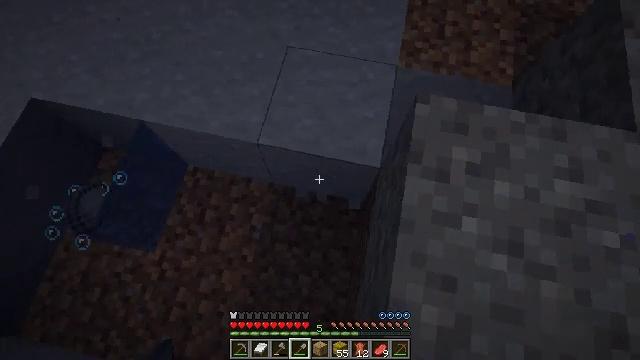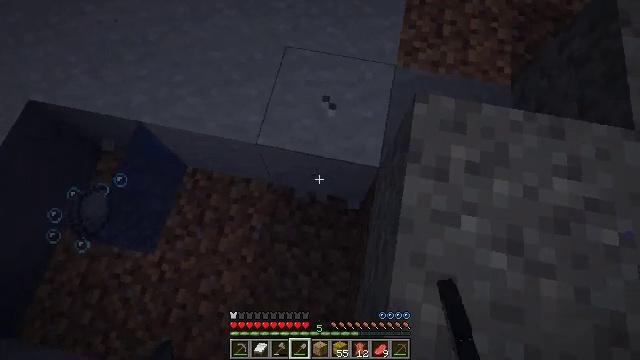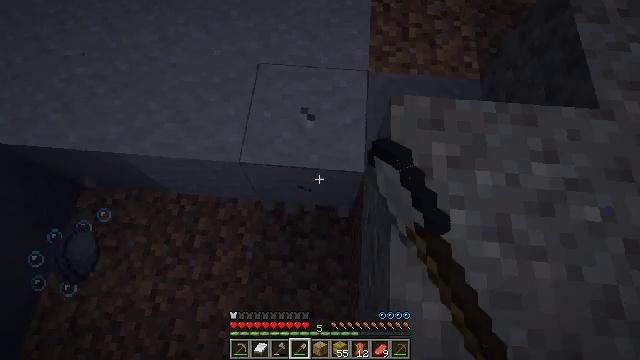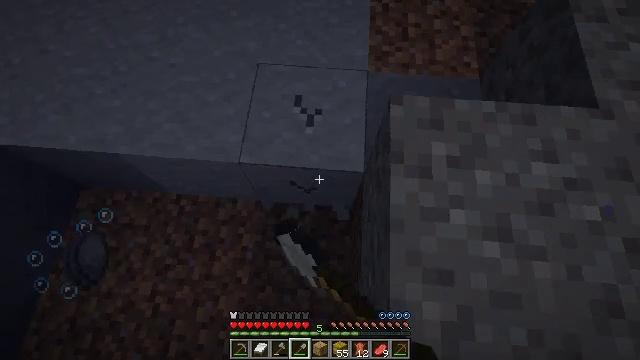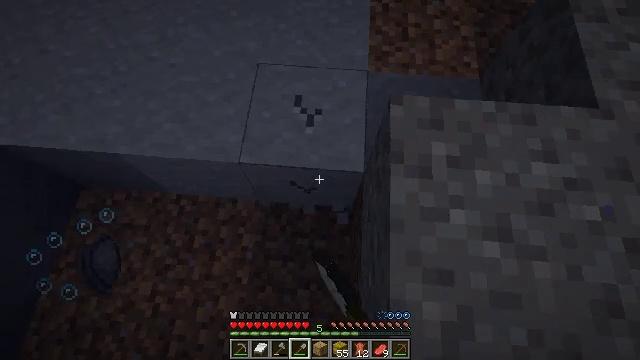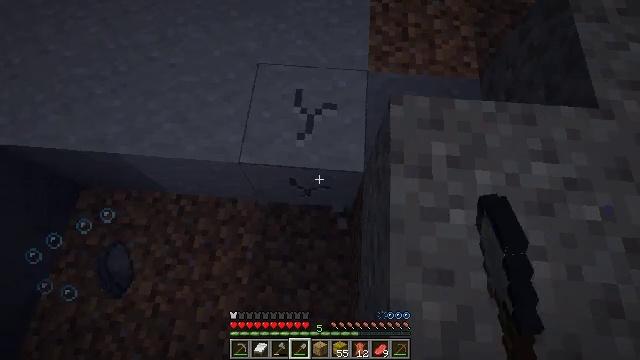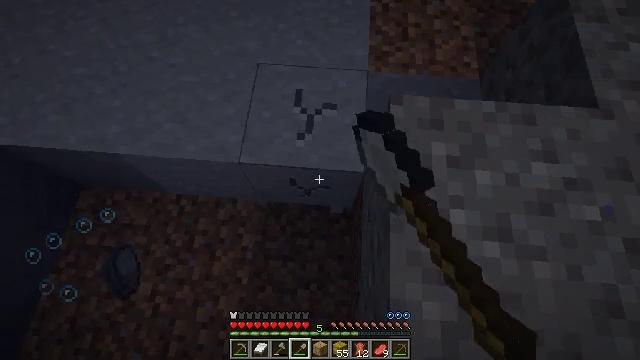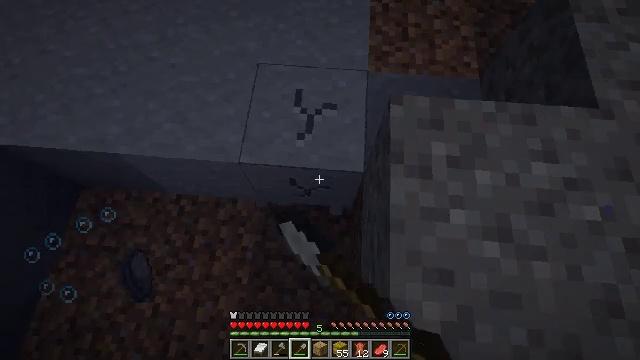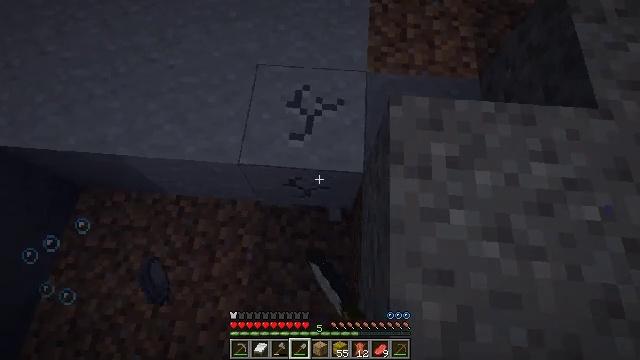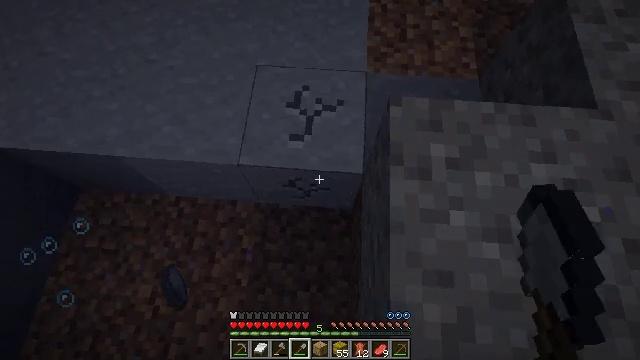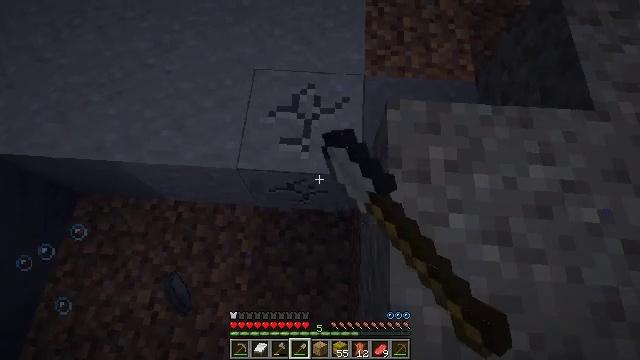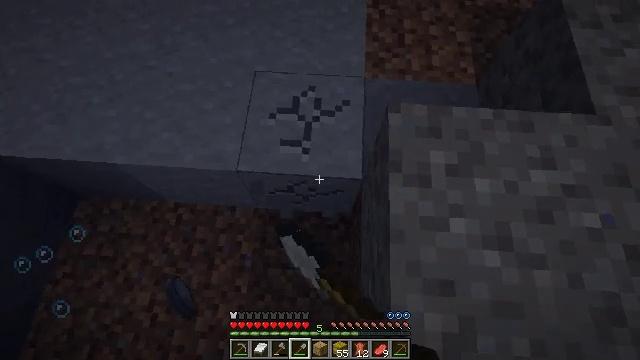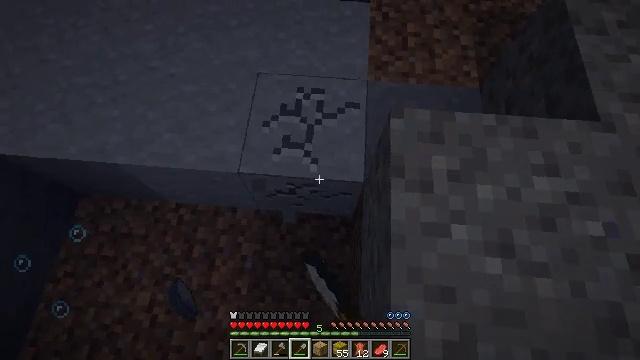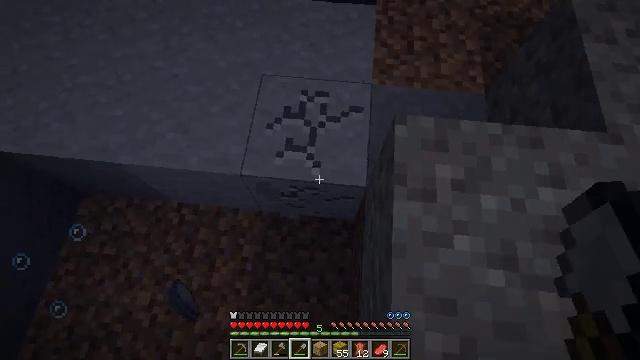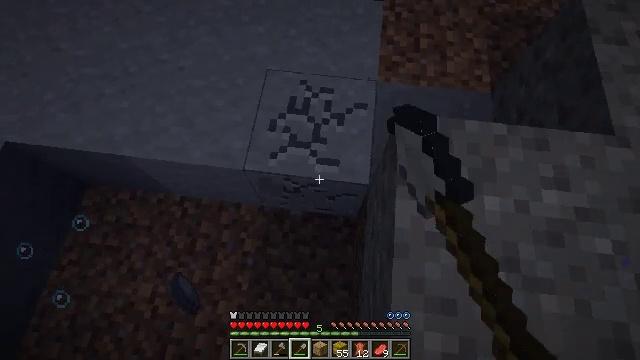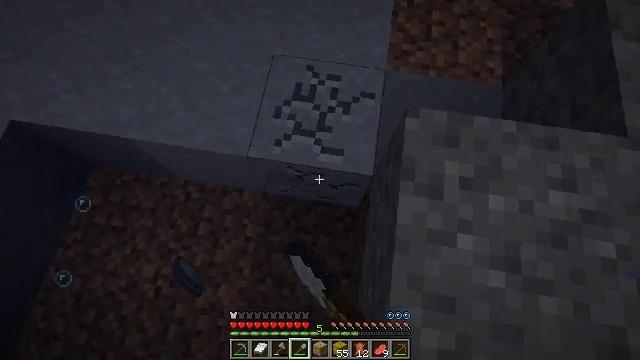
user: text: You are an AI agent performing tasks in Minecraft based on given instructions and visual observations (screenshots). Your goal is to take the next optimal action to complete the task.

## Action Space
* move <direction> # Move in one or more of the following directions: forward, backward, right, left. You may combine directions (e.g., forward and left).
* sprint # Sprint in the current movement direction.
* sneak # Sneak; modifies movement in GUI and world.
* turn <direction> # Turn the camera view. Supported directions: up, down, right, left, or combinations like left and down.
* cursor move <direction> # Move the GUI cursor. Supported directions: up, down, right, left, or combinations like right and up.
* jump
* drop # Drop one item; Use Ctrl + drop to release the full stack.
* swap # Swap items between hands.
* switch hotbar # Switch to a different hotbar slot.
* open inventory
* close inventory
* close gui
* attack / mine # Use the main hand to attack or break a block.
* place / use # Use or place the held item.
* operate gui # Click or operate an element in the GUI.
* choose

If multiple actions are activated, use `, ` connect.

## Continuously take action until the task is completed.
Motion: motion action
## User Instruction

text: Mine the clay from the riverbed.
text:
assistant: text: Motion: sneak, attack / mine
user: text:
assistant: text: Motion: sneak, turn right and up, attack / mine
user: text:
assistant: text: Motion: sneak, attack / mine
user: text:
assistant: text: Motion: sneak, attack / mine
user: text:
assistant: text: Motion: sneak, attack / mine
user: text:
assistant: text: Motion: sneak, attack / mine
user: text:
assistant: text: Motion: sneak, attack / mine
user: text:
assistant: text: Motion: sneak, attack / mine
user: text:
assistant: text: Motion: move forward, sneak, attack / mine
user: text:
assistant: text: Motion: move forward, sneak, attack / mine
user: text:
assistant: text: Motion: move forward, sneak, attack / mine
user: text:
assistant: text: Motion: move forward, sneak, attack / mine
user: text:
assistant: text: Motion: move forward, sneak, turn left, attack / mine
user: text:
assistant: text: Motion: move forward, sneak, turn left, attack / mine
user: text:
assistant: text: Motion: sneak, turn left and down, attack / mine
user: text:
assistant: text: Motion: sneak, turn left and down, attack / mine
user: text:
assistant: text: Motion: sneak, turn down, attack / mine
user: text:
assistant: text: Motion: sneak, attack / mine
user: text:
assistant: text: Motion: sneak, attack / mine
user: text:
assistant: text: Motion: sneak, attack / mine
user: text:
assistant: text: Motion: sneak, attack / mine
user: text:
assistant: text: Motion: sneak, turn up, attack / mine
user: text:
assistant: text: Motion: sneak, turn up, attack / mine
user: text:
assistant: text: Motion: sneak, turn up, attack / mine
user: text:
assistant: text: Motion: sneak, attack / mine
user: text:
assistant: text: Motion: sneak, attack / mine